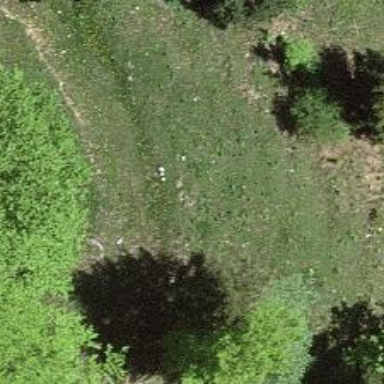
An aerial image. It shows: Path.